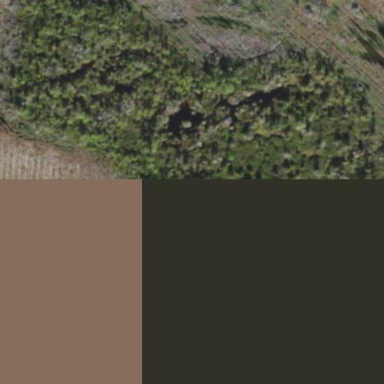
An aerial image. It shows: Swamp in wetland area.